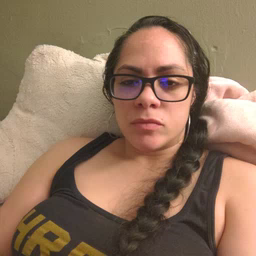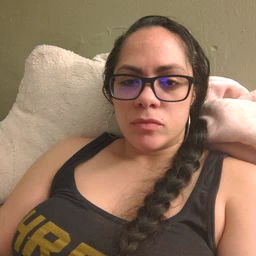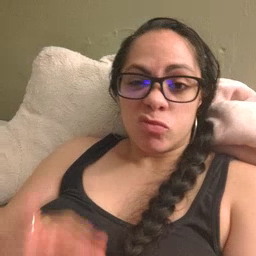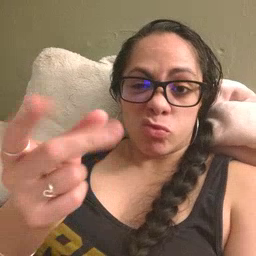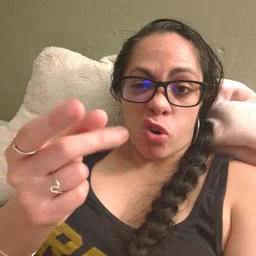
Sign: dog